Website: ulta-beauty
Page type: payment
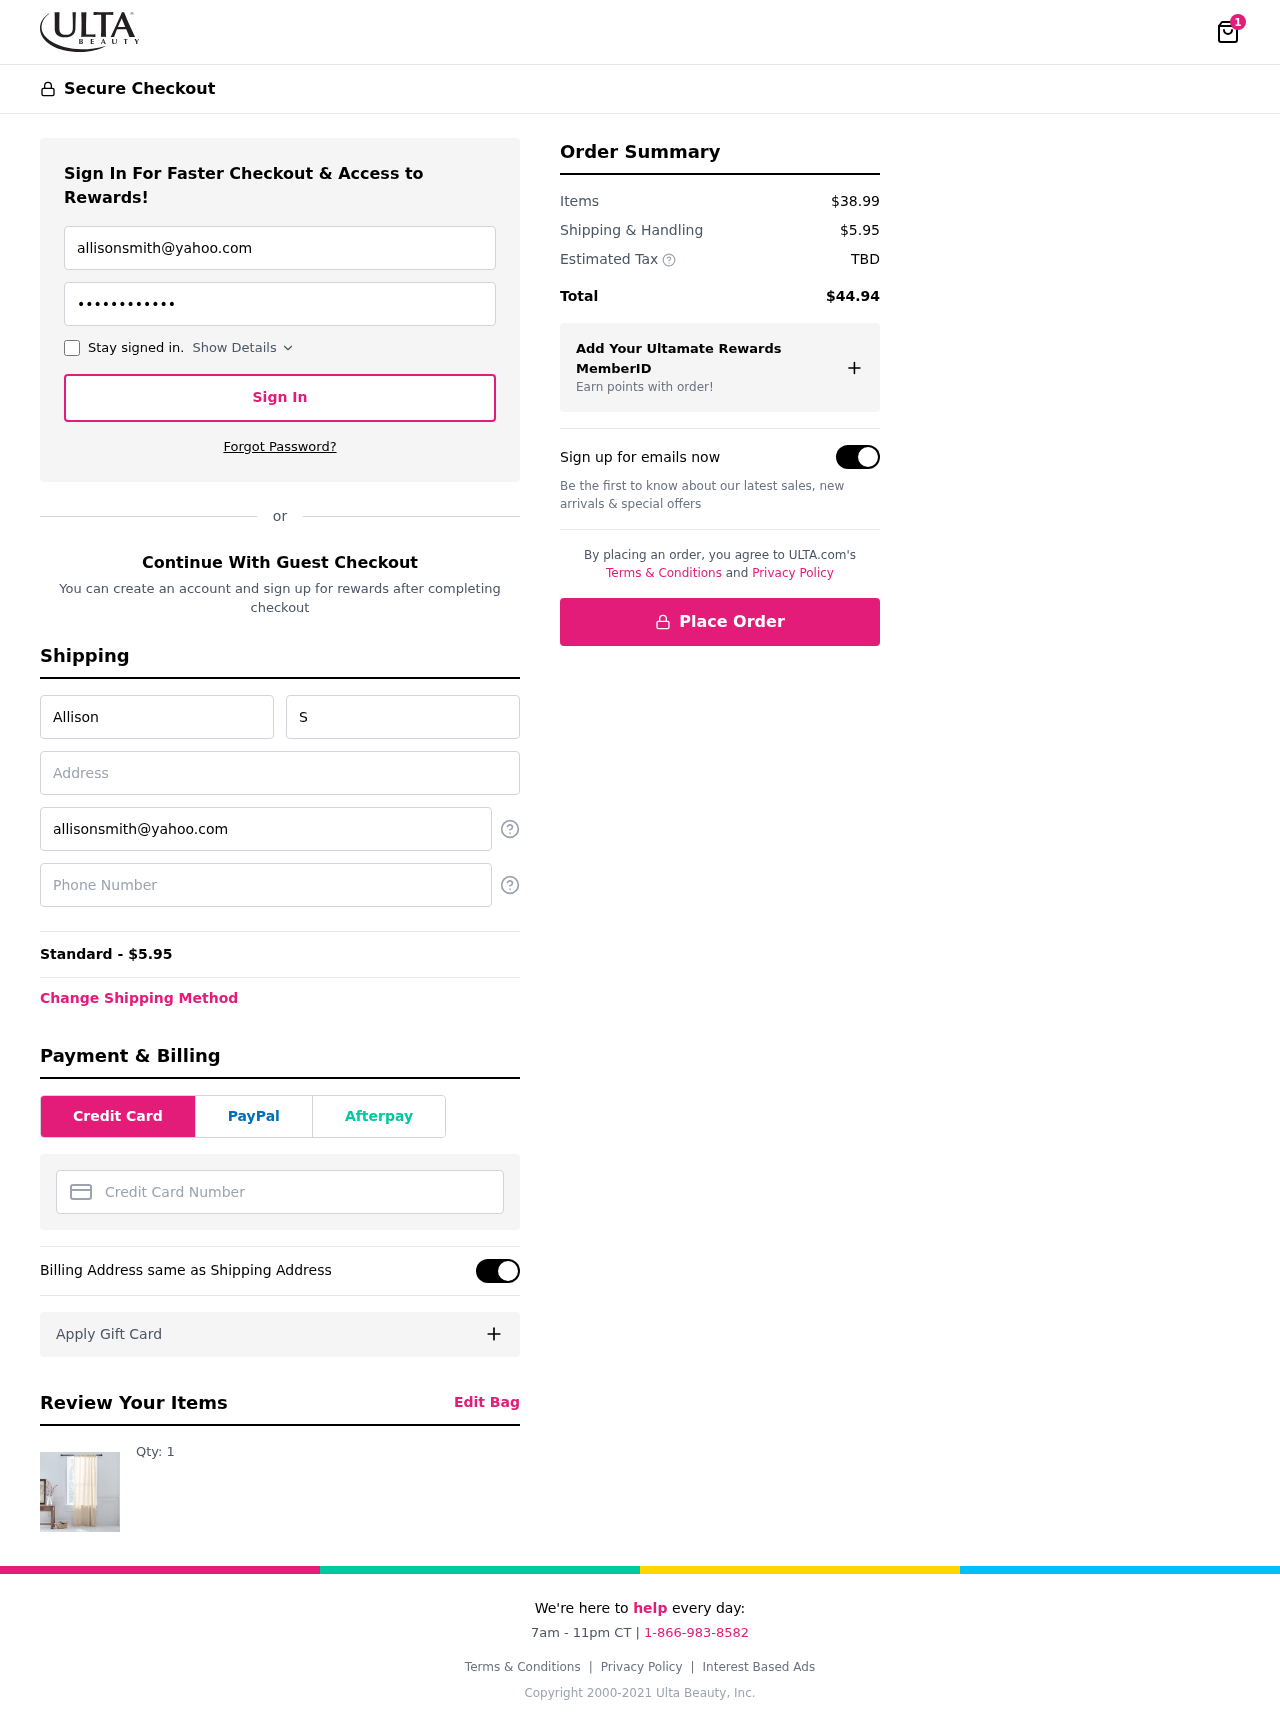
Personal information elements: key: PII_CARD_NUMBER
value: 2257 9956 9013 0106
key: PII_EMAIL
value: allisonsmith@yahoo.com
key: PII_FIRSTNAME
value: Allison
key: PII_LASTNAME
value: Smith
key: PII_PHONE
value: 6623608423
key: PII_STREET
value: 029 Kyle Skyway Suite 903
Product elements: key: PRODUCT1_QUANTITY
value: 1
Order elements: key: ORDER_NUM_ITEMS
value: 1
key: ORDER_SHIPPING_COST
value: $5.95
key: ORDER_SHIPPING_COST
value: Standard - $5.95
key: ORDER_SUBTOTAL
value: $38.99
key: ORDER_TAX
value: TBD
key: ORDER_TOTAL
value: $44.94